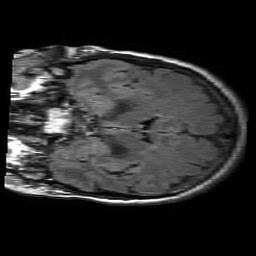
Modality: FLAIR
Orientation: coronal
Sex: female
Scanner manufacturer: philips
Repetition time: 11 s
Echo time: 0.125 s